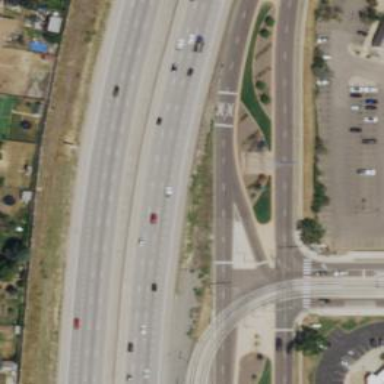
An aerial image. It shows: Asphalt road at the secondary link level.